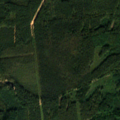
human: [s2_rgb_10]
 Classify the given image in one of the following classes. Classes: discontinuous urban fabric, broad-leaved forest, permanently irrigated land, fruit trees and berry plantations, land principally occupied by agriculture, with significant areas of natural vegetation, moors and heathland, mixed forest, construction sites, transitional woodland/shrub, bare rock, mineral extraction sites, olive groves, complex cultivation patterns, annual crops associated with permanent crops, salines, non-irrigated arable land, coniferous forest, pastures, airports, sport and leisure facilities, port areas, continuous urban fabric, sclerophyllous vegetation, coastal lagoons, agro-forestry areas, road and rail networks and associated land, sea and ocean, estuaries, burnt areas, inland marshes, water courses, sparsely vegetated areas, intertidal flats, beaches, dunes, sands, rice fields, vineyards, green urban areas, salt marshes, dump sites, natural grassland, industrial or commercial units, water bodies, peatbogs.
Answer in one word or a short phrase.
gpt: broad-leaved forest, coniferous forest, mixed forest, transitional woodland/shrub